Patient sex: M
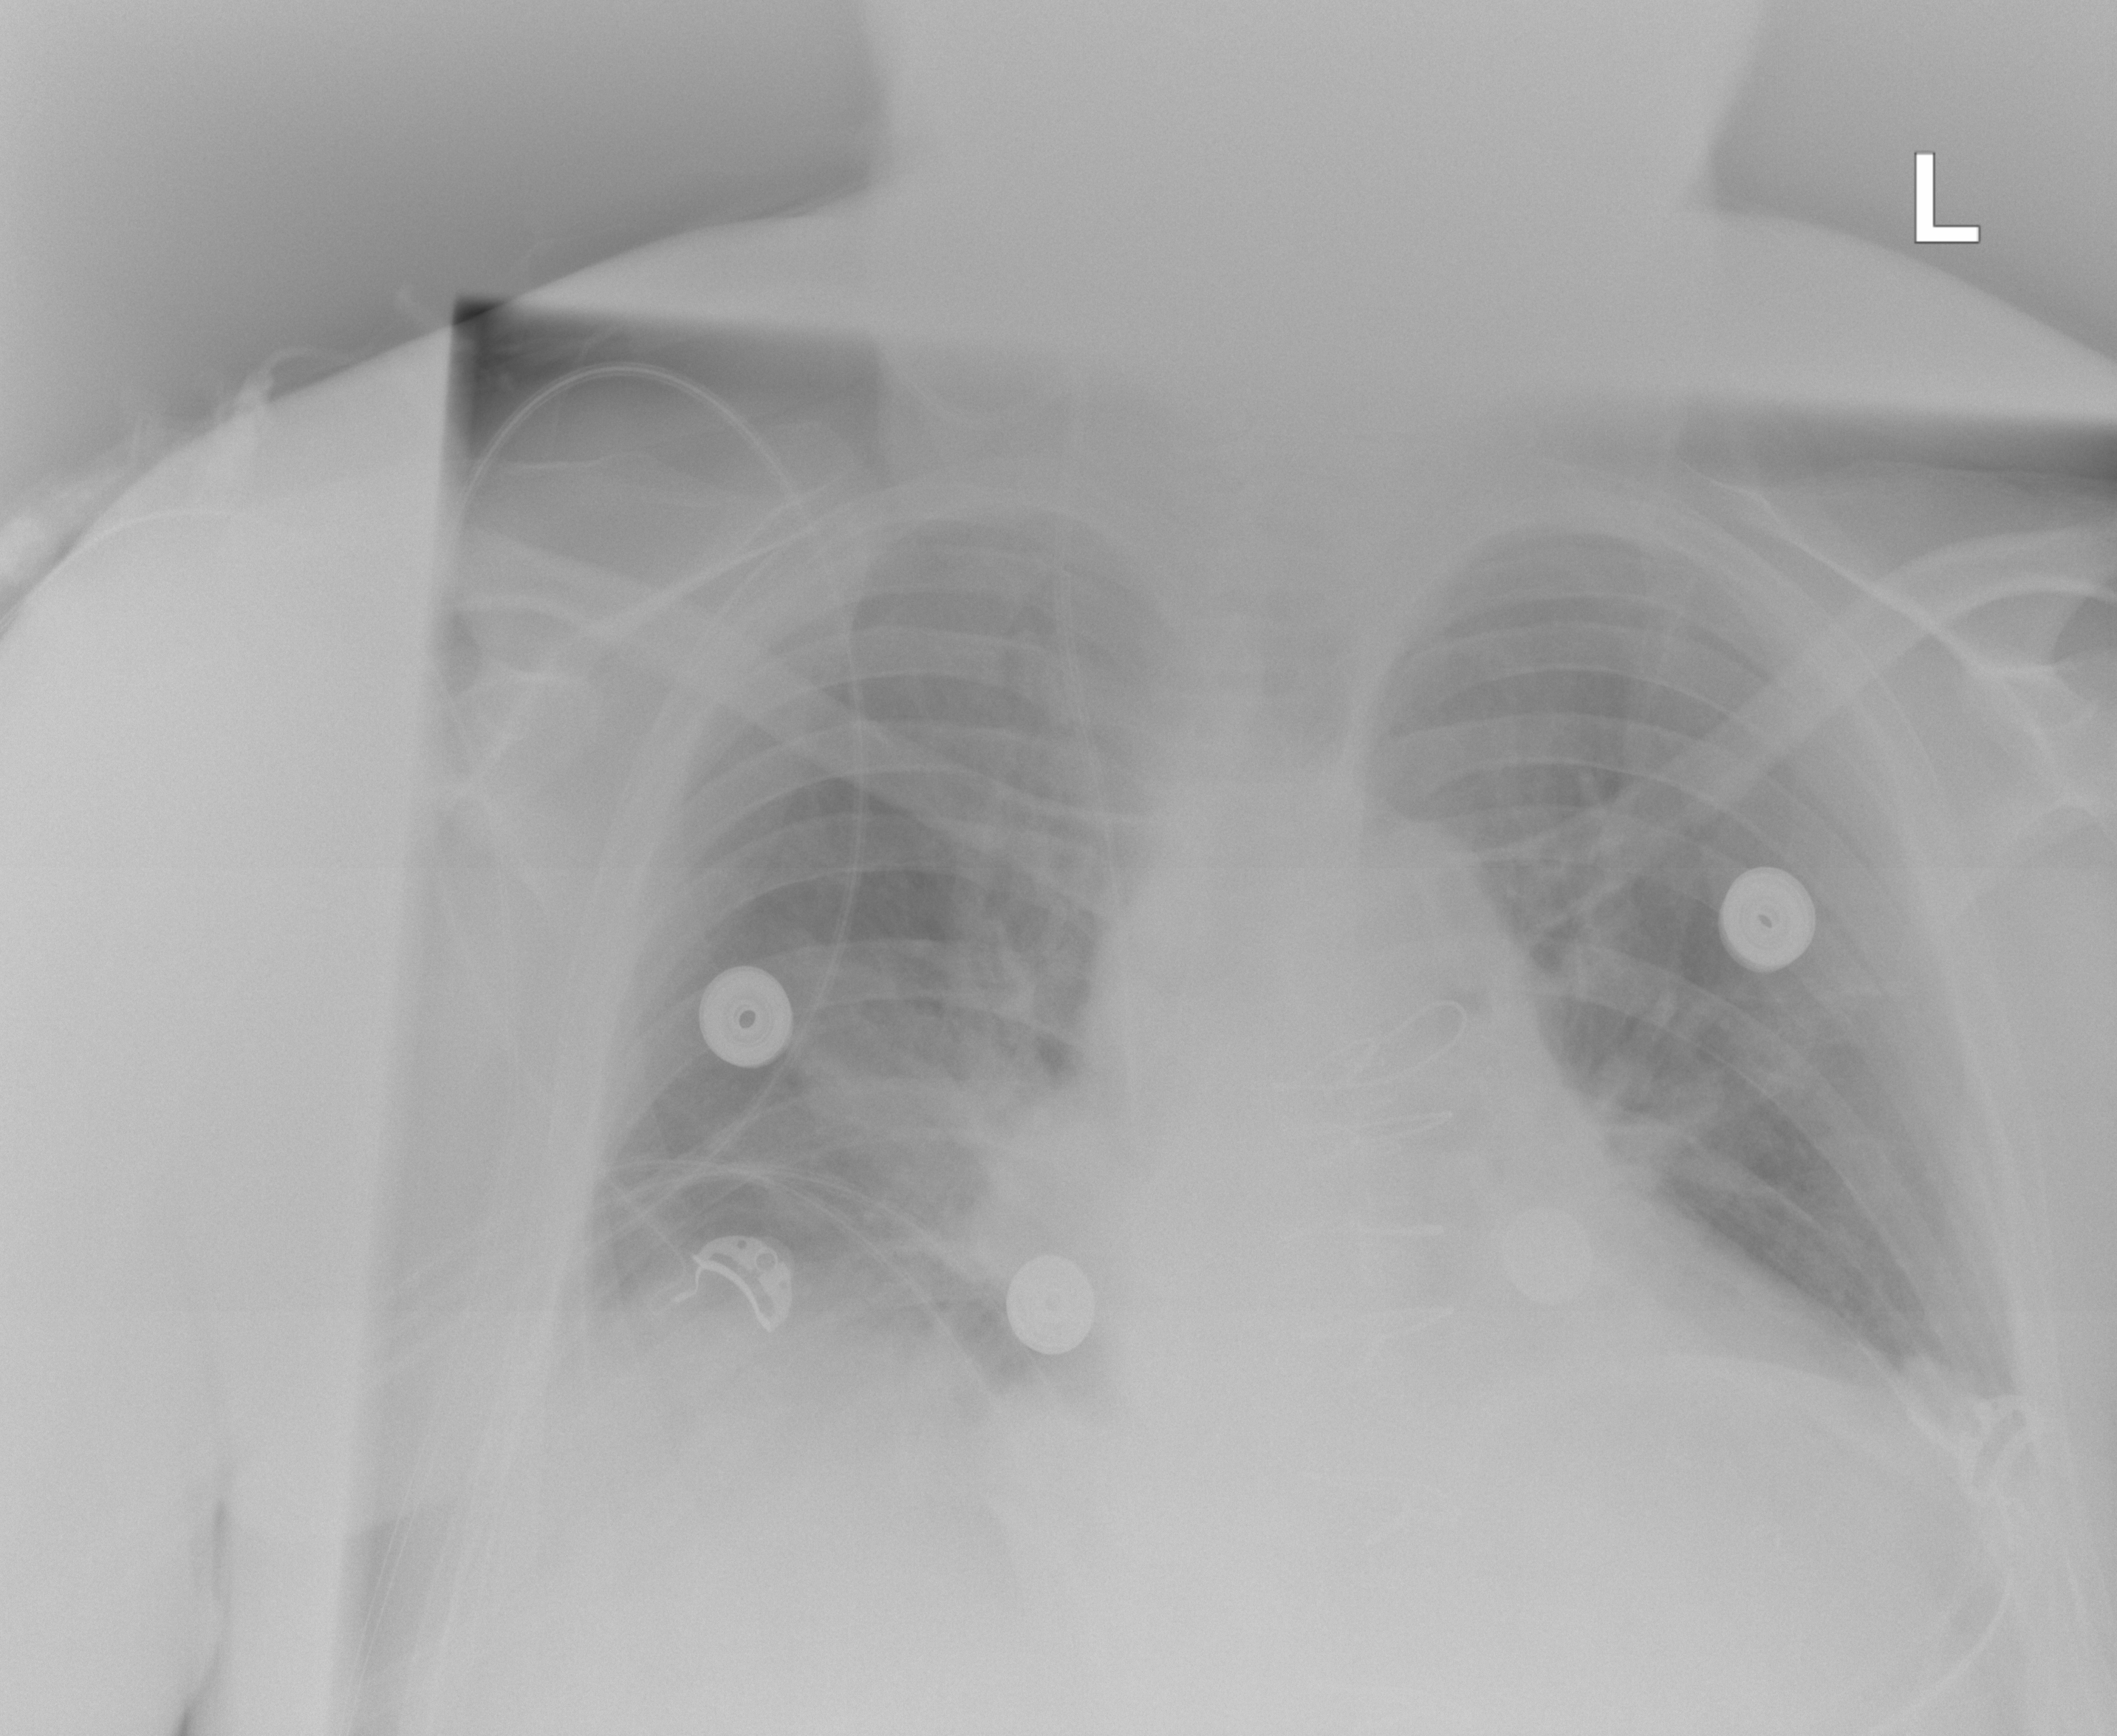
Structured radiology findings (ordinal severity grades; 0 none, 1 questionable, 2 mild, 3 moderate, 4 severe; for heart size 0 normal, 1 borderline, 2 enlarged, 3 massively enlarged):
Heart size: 2
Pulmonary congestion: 1
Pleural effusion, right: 3
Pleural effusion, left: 2
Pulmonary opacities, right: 0
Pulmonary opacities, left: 0
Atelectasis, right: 2
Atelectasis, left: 2